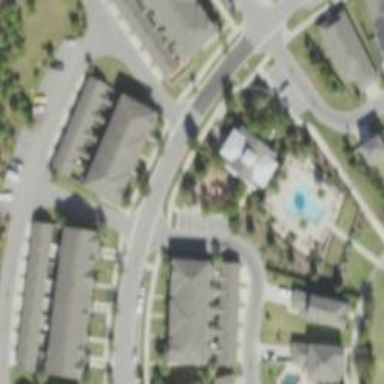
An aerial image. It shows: Residential neighborhood with footway road.